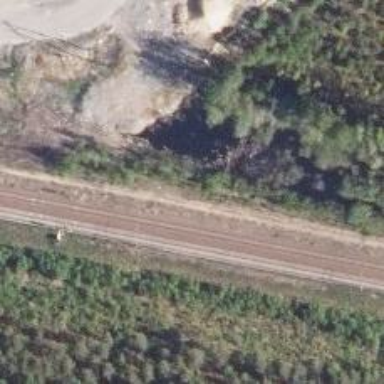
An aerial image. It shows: Wedge is used for the railway derail.